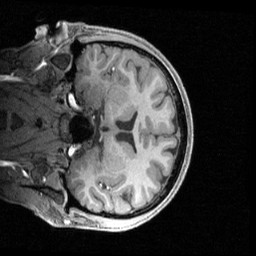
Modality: T1w
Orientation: coronal
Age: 21
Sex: male
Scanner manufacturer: siemens
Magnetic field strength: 3 T
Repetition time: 2.4 s
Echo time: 0.00224 s